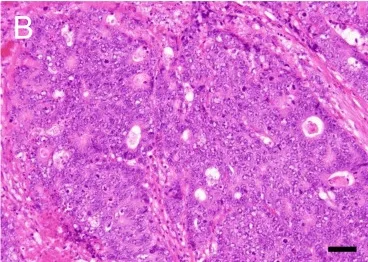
Resected specimens and pathological examinations. Pathologically, the diagnosis was a moderately to poorly differentiated adenocarcinoma liver metastasis (B). Bars, 50 mum (B, D).
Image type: pathology (h&e)